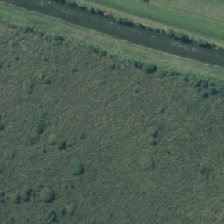
Land cover: herbaceous_freshwater_vege